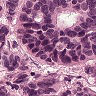
Metastatic tissue present: yes